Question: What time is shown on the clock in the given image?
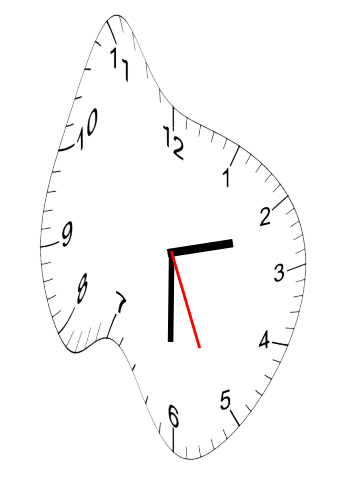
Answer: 02:30:26